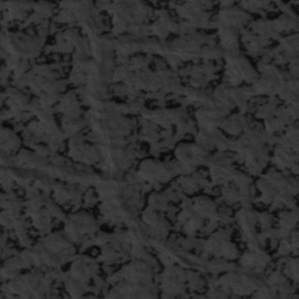
Label: frost